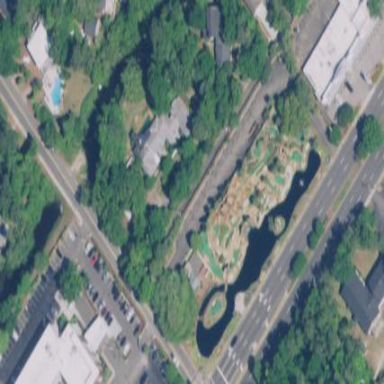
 which is popular attraction for tourists and leisure seekers."